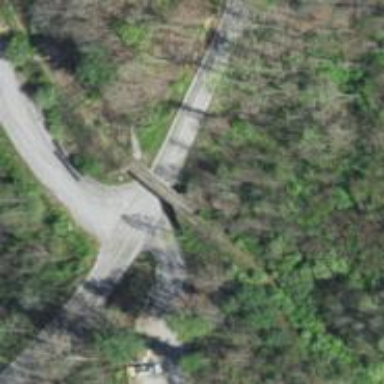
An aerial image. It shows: Railway bridge over spur service line.